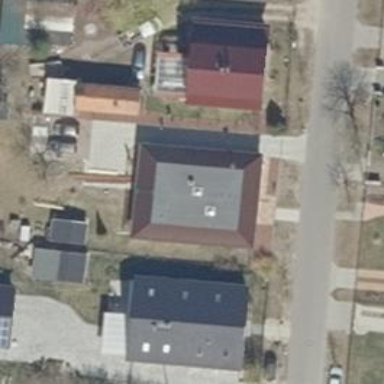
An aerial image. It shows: Detached building with quadruple saltbox roof shape.